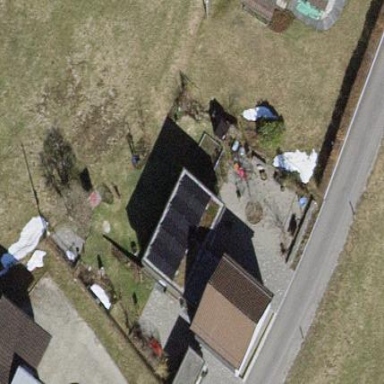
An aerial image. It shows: Simple house.